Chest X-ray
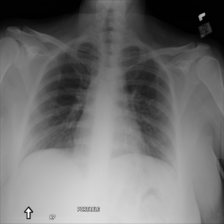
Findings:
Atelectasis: negative
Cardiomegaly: negative
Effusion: negative
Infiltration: positive
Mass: negative
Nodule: negative
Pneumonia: negative
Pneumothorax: negative
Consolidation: negative
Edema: negative
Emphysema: negative
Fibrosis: positive
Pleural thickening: negative
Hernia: negative